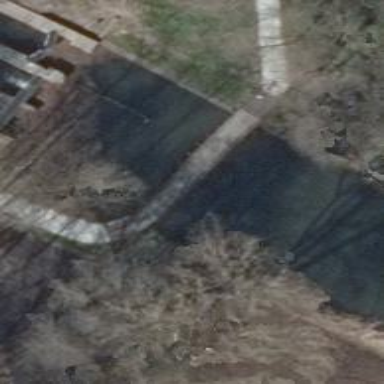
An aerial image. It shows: Path on bridge.